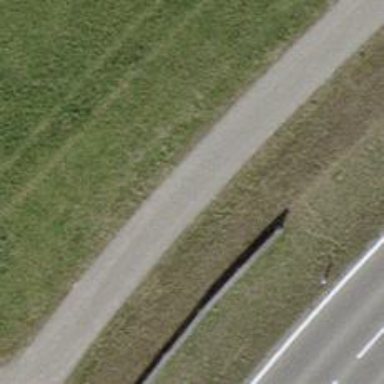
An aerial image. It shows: Cycleway.